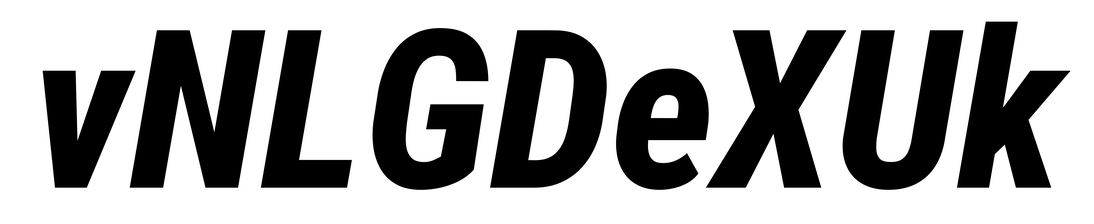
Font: Roboto-Italic_Condensed_ExtraBold_Italic